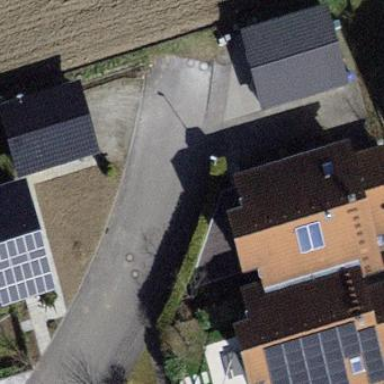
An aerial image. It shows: Simple and straightforward house.